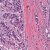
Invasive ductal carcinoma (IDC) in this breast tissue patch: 1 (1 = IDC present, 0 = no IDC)